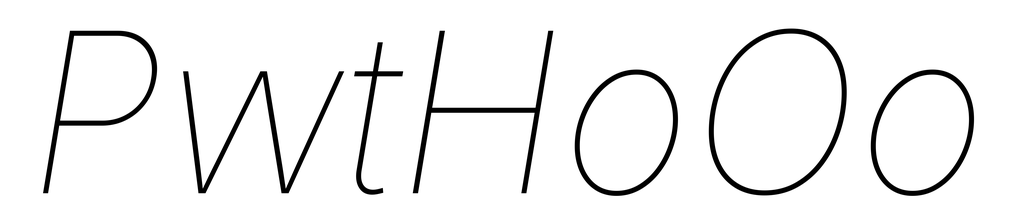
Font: Inter-Italic_Thin_Italic